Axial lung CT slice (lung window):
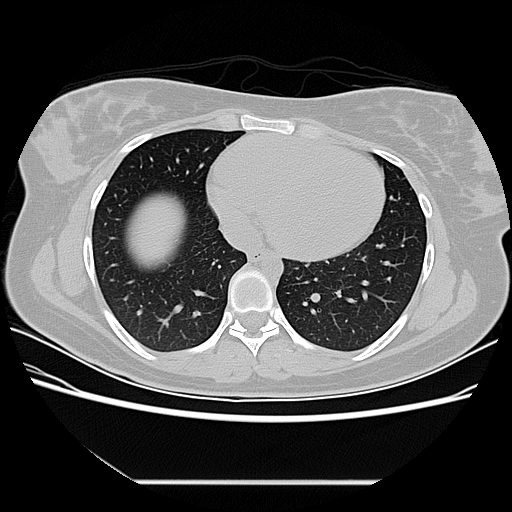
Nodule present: no